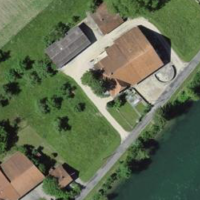
EUNIS habitat code: 54
Species observed at this site:
Cornus sanguinea